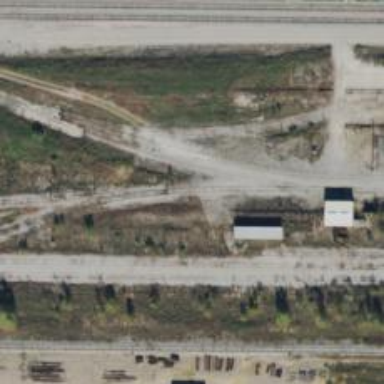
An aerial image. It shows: Rail spur service.